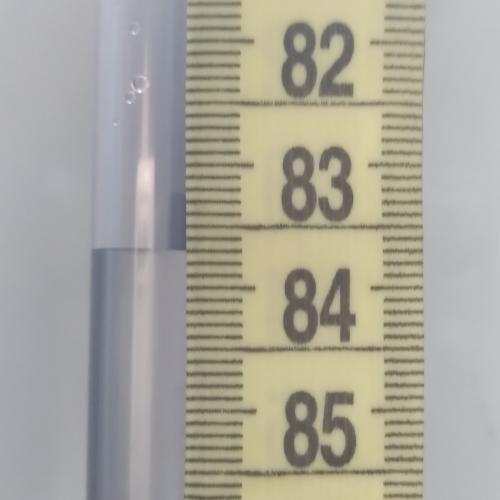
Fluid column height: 83.7 cm